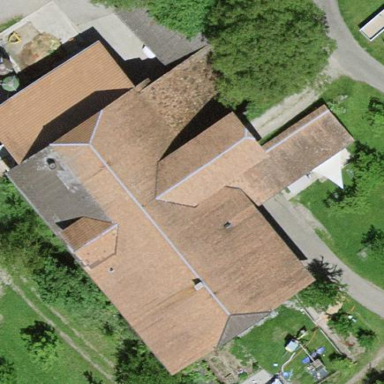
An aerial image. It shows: Farm building.